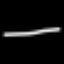
Label: line